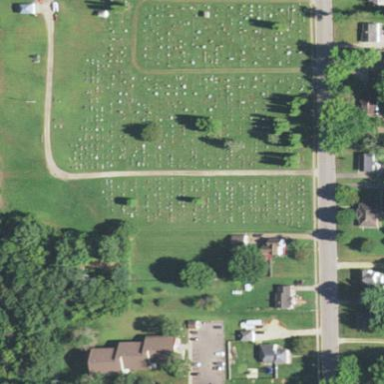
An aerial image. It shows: Cemetery.